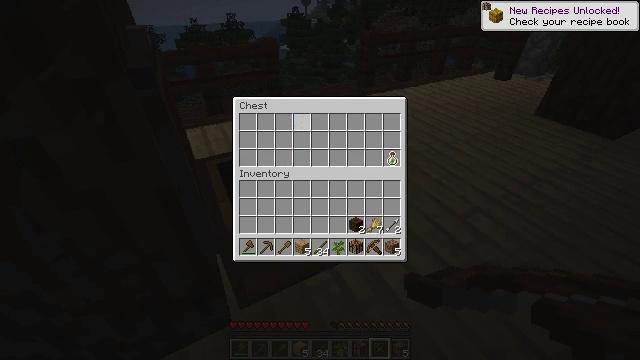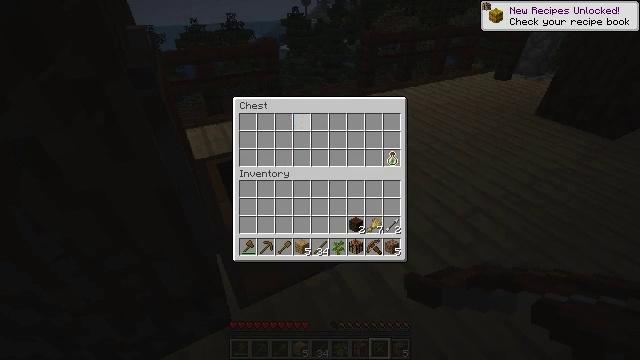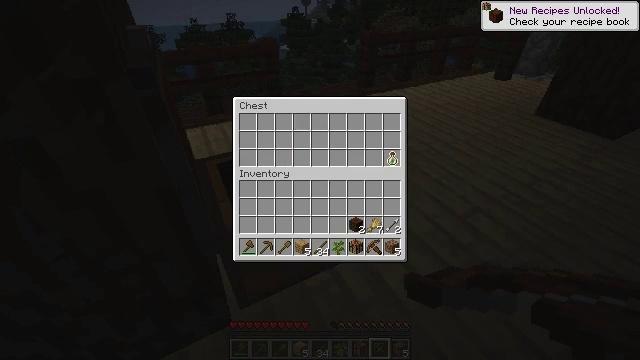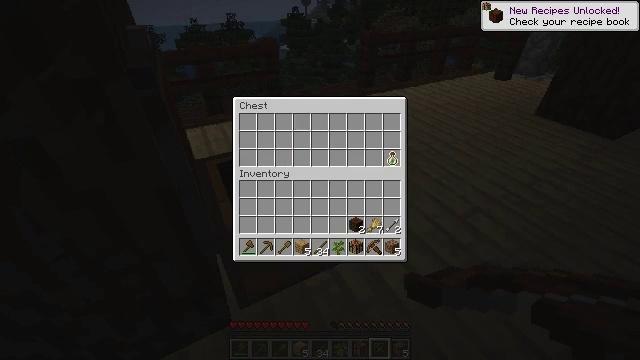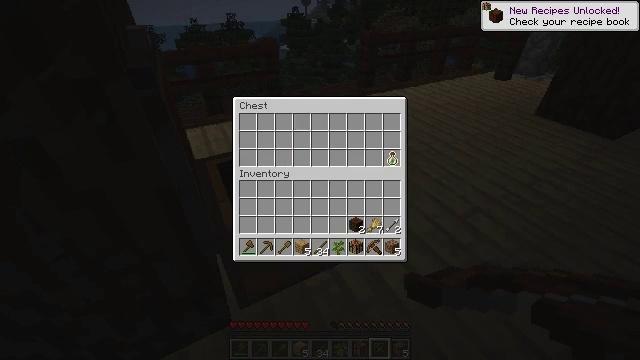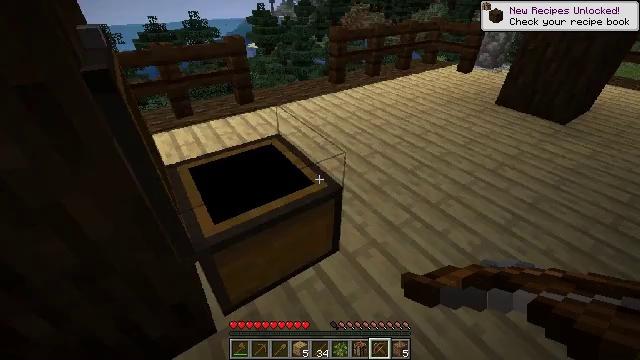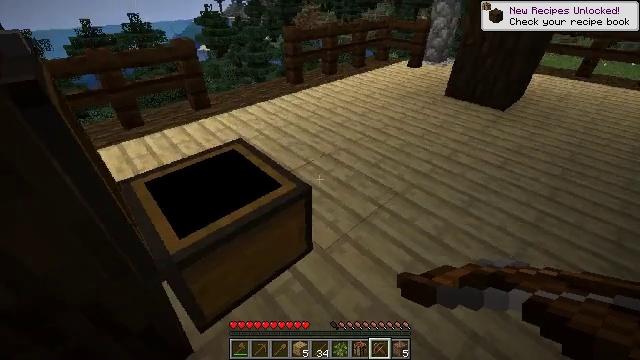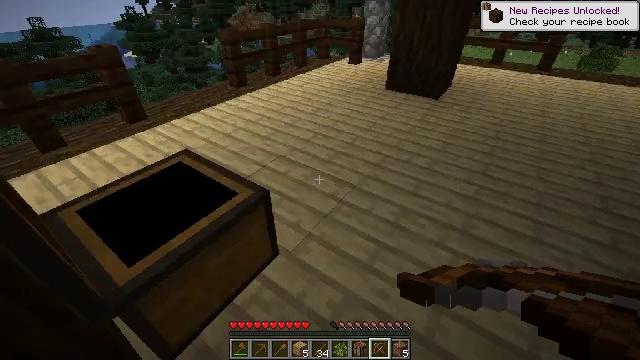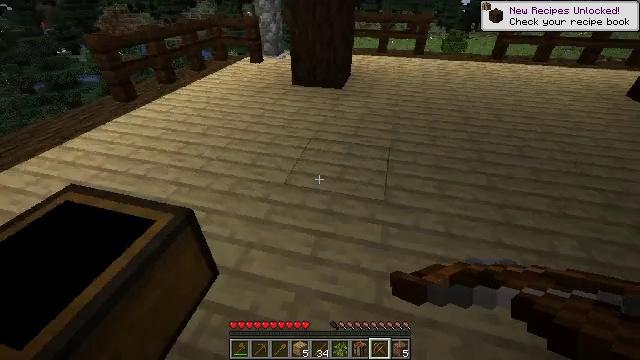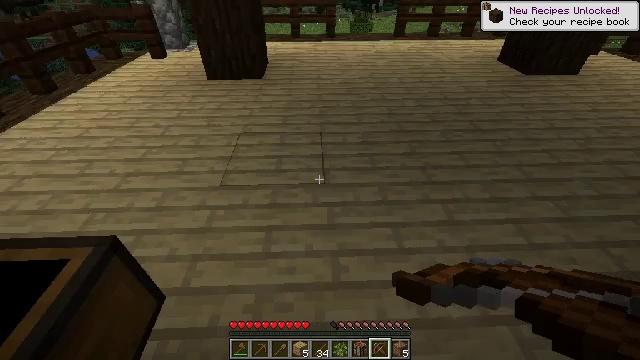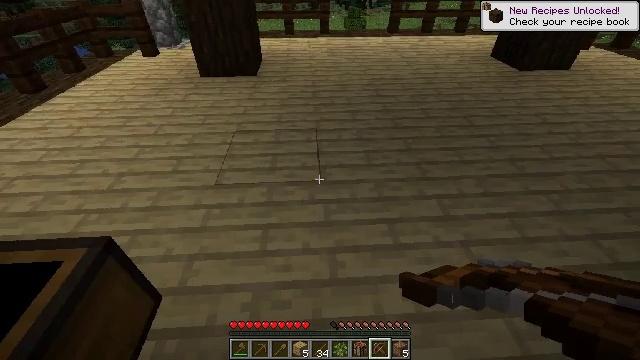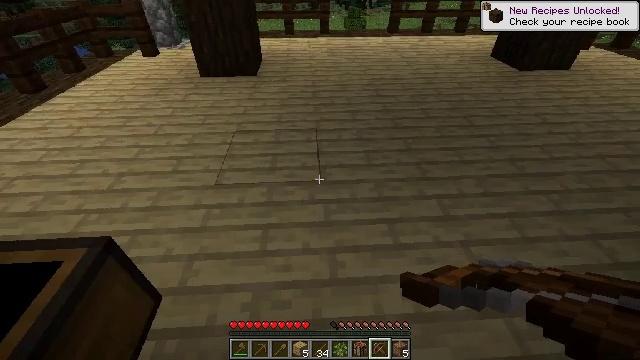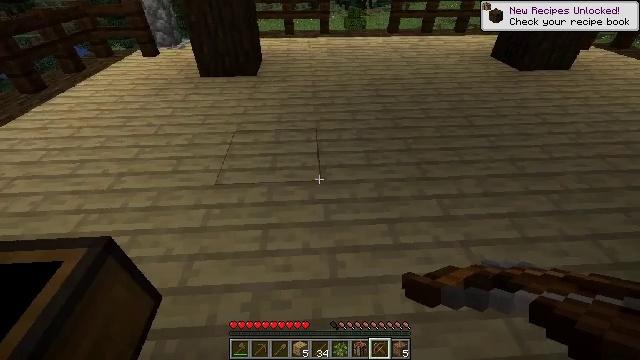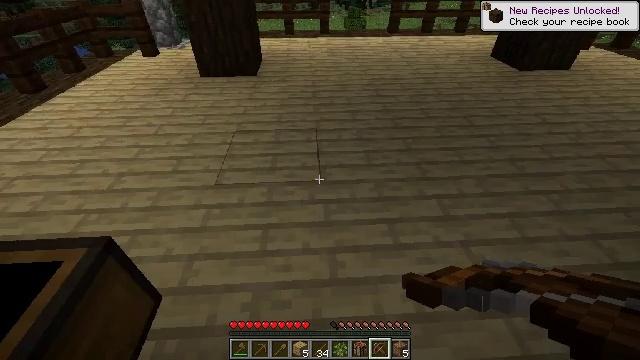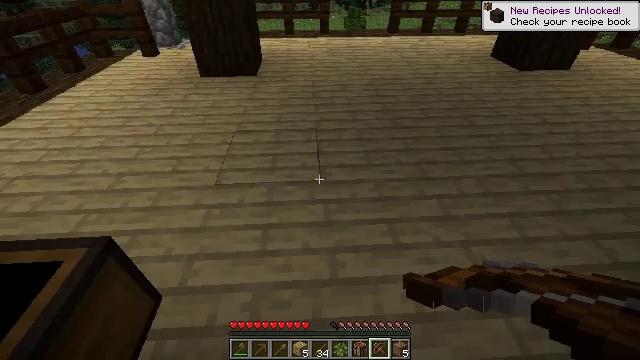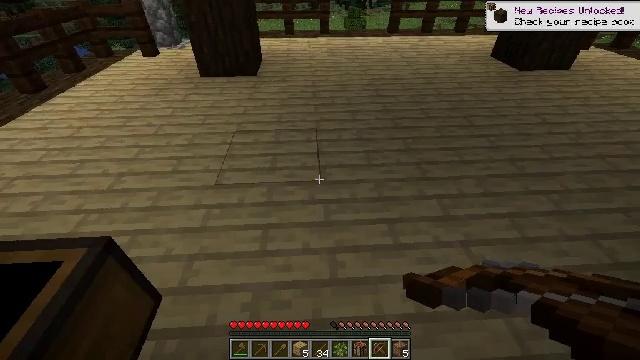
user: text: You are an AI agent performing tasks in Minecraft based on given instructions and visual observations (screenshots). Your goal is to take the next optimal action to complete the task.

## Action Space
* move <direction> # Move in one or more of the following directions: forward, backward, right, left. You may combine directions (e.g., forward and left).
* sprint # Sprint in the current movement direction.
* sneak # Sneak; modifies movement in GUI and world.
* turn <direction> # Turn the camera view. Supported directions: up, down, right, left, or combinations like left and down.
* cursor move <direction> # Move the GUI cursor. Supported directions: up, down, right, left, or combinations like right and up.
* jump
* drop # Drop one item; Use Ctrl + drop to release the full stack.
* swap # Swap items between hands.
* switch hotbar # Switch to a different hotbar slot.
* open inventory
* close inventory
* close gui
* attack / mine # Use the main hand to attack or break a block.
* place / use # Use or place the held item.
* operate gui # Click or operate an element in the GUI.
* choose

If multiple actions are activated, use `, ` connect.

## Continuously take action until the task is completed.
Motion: motion action
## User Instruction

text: Clear the ground by mining grass.
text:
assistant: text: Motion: no_op
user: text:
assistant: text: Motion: cursor move right and up
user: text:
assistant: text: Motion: cursor move right
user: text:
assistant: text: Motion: cursor move right
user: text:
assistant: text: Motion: cursor move right
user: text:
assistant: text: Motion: turn right, close gui
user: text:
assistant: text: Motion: turn right
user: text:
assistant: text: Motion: turn right
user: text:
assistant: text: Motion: turn right and down
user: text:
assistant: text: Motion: turn right
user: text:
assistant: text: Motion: no_op
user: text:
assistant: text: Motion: no_op
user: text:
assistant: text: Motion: no_op
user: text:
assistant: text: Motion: no_op
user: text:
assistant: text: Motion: no_op
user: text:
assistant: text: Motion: move forward
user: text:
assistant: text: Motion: move forward
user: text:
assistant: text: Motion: move forward
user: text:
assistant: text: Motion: move forward and move right, turn left and up
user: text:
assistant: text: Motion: move forward and move right, turn right and up
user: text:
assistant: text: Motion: move right, turn right and up
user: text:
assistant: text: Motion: move right, turn right and up
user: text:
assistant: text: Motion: move right
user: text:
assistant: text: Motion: move right
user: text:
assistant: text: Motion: move right
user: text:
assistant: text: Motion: move right
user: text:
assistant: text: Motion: move right
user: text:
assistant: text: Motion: turn right
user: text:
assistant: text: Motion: turn right and up
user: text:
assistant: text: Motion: turn right